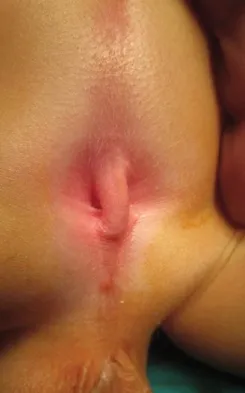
A
) A 3-month-old boy with anorectal anomaly underwent colostomy at birth.
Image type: medical_photograph (other_medical_photograph)